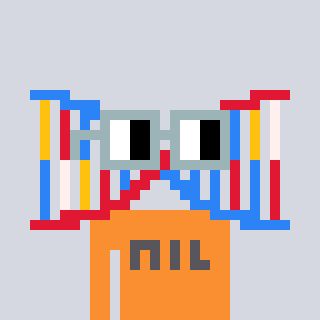
a pixel art character with square dark gray glasses, a dna-shaped head and a orange-colored body on a cool background